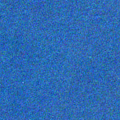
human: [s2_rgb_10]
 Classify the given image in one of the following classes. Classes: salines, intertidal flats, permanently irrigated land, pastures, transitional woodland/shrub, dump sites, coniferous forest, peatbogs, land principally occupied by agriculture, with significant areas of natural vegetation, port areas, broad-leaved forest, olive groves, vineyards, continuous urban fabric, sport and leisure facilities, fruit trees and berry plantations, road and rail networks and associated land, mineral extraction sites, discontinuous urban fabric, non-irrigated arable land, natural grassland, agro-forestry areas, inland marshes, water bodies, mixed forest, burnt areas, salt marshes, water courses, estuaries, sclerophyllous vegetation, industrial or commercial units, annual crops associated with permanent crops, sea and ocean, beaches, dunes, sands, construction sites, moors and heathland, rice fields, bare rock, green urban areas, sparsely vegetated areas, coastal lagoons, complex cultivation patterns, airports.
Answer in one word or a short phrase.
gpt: sea and ocean